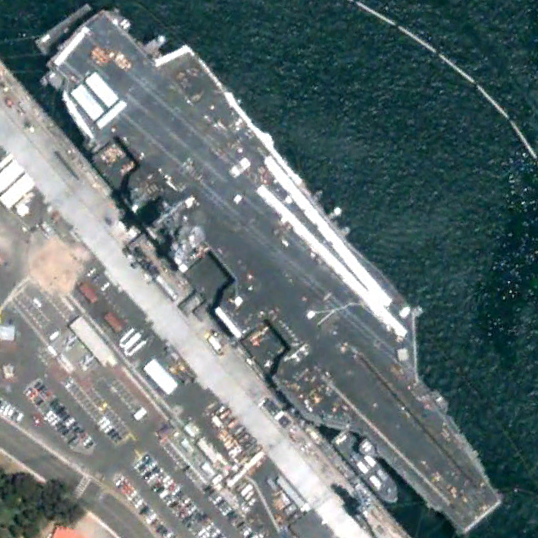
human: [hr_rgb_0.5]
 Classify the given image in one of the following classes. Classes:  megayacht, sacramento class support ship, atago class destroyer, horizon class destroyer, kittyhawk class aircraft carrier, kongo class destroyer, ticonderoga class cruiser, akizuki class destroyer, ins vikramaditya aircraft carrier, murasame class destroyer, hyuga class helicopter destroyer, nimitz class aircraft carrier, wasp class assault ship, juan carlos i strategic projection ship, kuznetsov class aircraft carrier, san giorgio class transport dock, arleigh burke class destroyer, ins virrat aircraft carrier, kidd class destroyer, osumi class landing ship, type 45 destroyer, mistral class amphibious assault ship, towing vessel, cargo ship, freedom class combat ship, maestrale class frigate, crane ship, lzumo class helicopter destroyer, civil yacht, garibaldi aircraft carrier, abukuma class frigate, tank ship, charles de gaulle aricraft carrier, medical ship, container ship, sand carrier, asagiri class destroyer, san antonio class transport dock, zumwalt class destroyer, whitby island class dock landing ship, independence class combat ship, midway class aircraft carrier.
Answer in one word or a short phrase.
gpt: Nimitz class aircraft carrier